RGB frame:
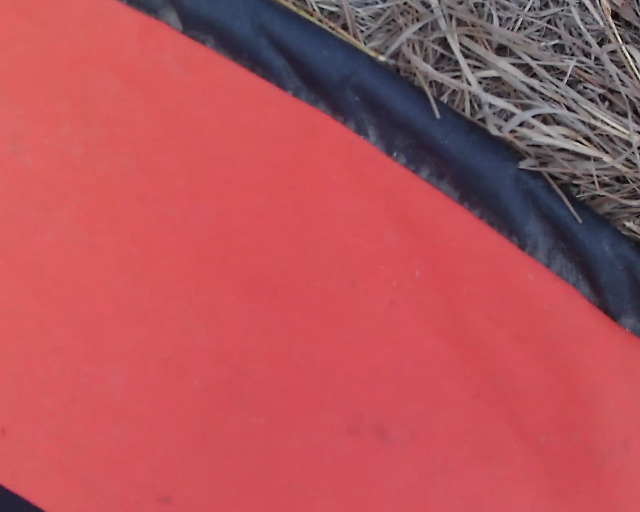
Thermal frame:
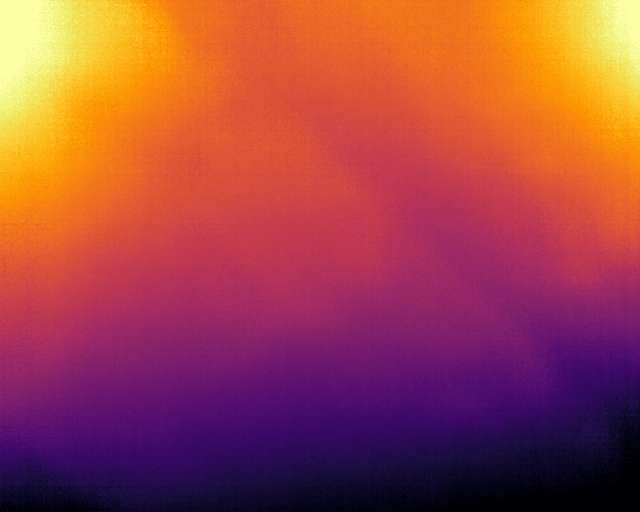
Captured: 2026-02-26 03:12:24
Pixels at or above 80 °C: 0 (fraction of frame: 0)